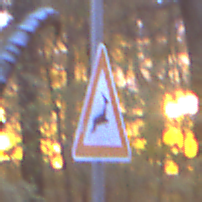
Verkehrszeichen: WildwechselLinks
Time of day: Night
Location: Outdoor (Suburban)
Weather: PartlyCloudy
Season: NotSpecified
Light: Artificial